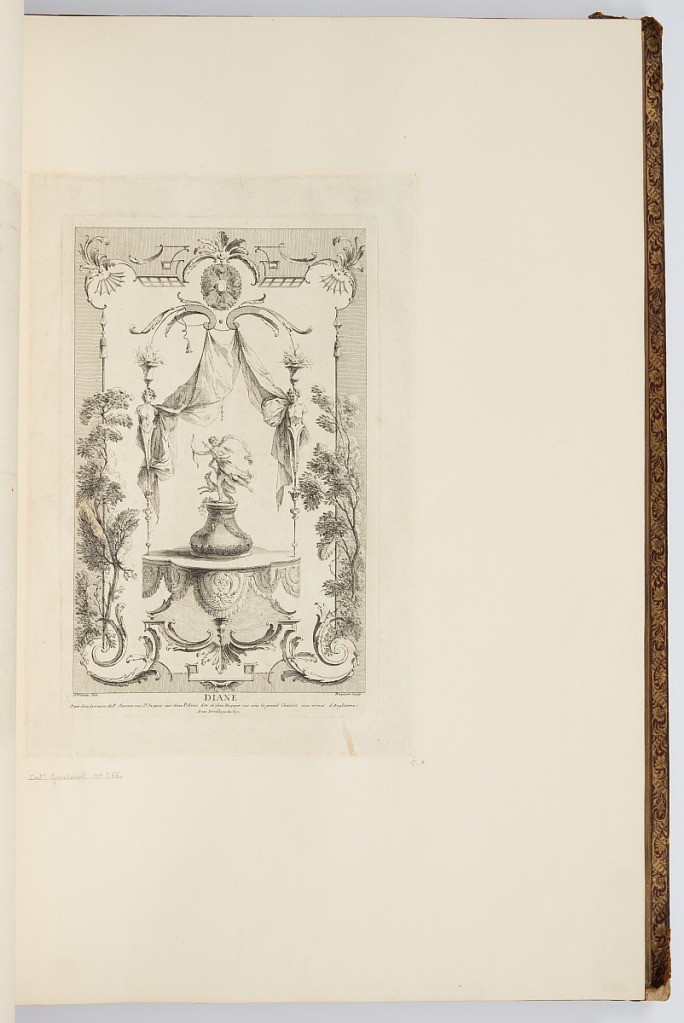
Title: Diane
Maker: Antoine Watteau, French, 1684–1721
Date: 1723-1735
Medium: Etching on laid paper
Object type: Bound print
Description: Page of ornament with elaborate frame and a central scene representing Diana with her bow and arrow, and her hunting dog at her feet, on top of a pedestal. The plate is signed.